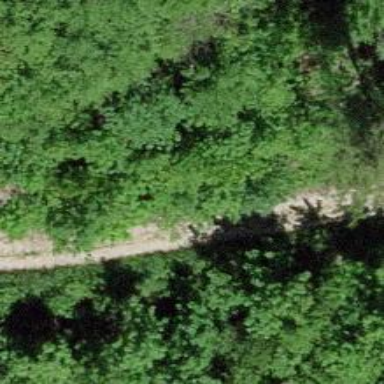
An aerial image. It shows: Track road with grade3 tracktype.